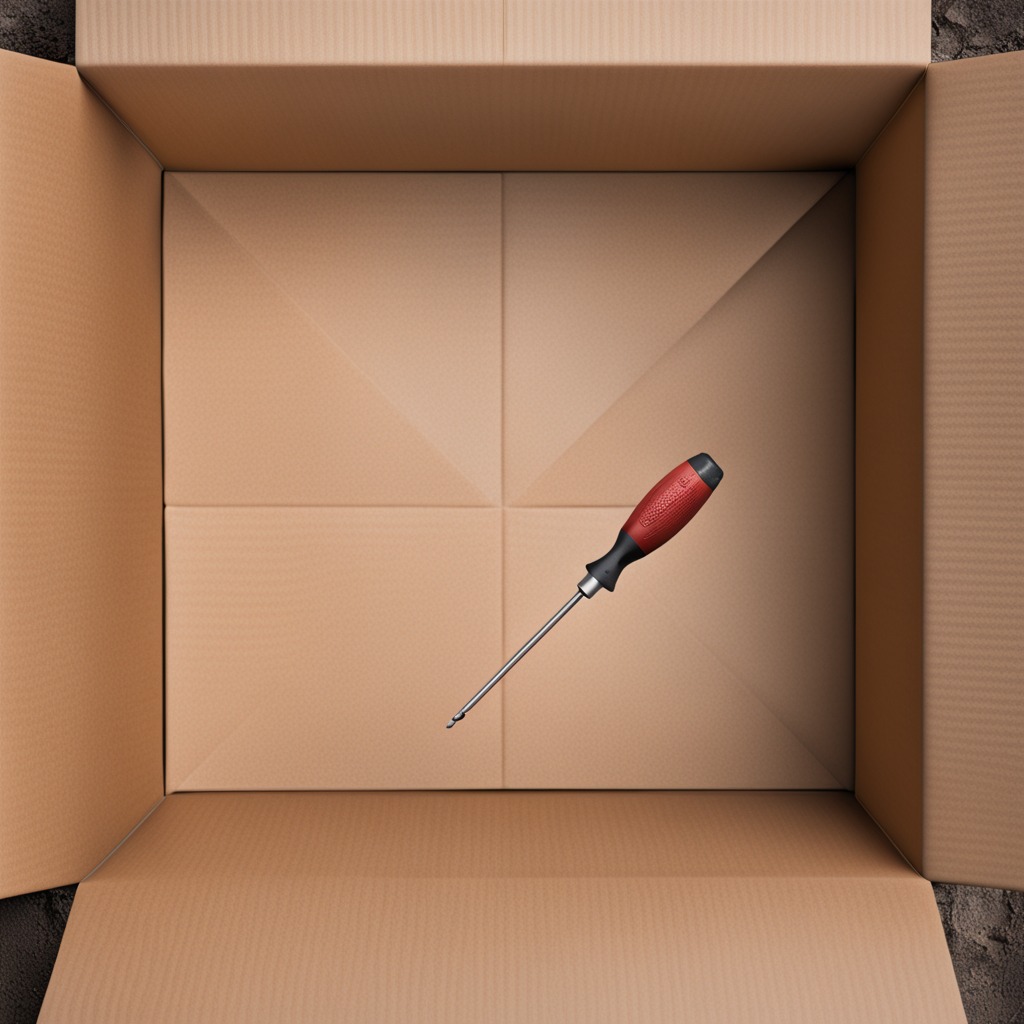
A screwdriver lying on a clean dry cardboard box surface in an outdoor workshop during daytime bright natural light soft shadows slightly creased but